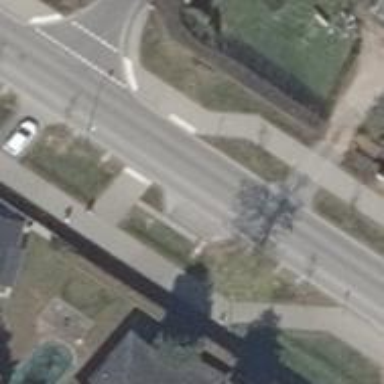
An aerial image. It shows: Uncontrolled road crossing.